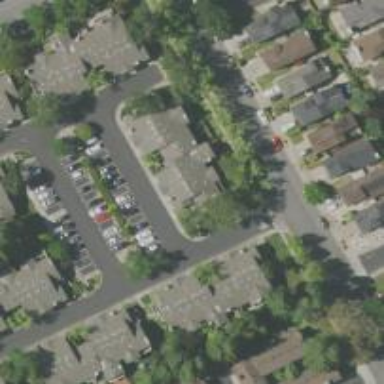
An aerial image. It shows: Sidewalk along the footway.